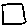
Label: square